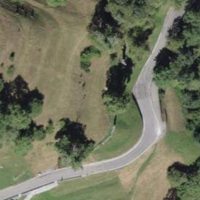
EUNIS habitat code: 41
Species observed at this site:
Motacilla alba